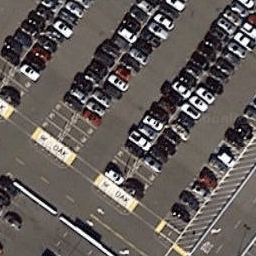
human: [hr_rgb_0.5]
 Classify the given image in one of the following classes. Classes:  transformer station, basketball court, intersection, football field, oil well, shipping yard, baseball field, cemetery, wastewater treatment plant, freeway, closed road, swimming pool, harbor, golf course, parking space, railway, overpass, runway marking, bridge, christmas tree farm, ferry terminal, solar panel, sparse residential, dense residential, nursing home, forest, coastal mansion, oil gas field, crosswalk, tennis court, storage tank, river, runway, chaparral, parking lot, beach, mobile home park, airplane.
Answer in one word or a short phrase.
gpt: parking lot